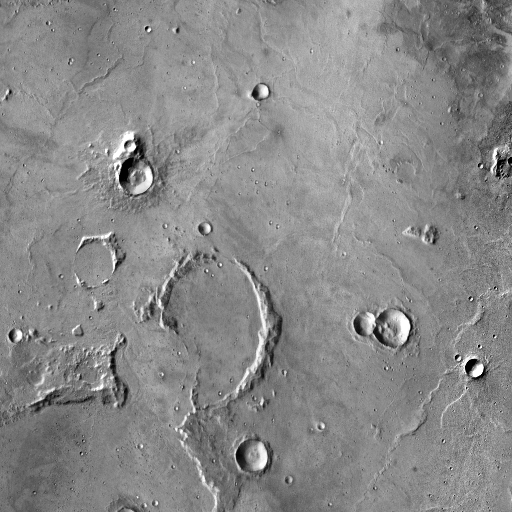
Crater classes present: Background, Other, Layered, Buried